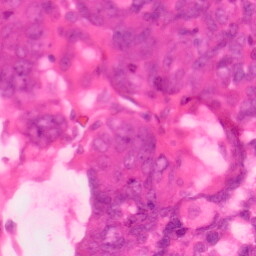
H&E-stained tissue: Colon